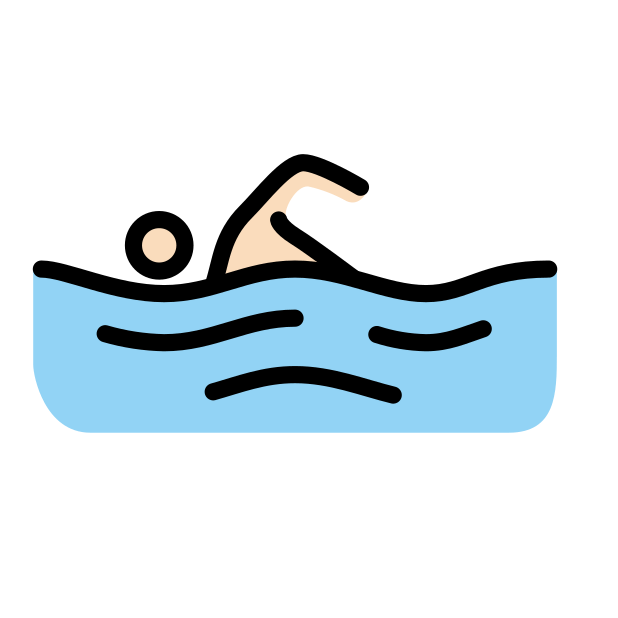
man swimming: light skin tone